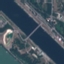
Label: River